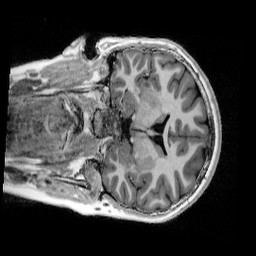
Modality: UNIT1_denoised
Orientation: coronal
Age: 12
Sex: female
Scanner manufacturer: siemens
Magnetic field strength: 3 T
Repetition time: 4 s
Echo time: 0.00303 s